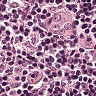
Metastatic tissue present: no